Question: I'm trying to find a suitable clock or pie chart JQuery plugin which will visualize info based on an earlier selection made by a user.
Basically, the user will select a number of 'minutes'.
The clock itself will do nothing, but the background will change to highlight the amount of minutes chosen. i.e. The attached image below shows the results for 10, 30 and 60 minutes respectively.

I was thinking of pie charts because they can easily be manipulated to give this effect, and i could (maybe) overlay an image or something to make it look like a clock!
I'd also love if it could be animated using an onClick, but this is desirable and I must get it working first! :)
Have you seen something like this before? Any plugins I have found are either way too advanced or not suitable :(
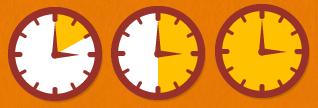
Answer: This may be overkill for what you looking to do (and I'm not entirely sure you could do exactly what you want because I haven't worked with it) but you could look at <URL>